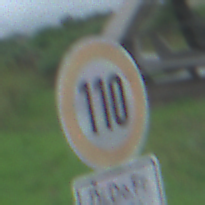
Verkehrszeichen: Geschwindigkeit110
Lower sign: ZeitangabenMitBeschraenkungAufWochentage3
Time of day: Midday
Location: Outdoor (Suburban)
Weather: Overcast
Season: NotSpecified
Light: Natural